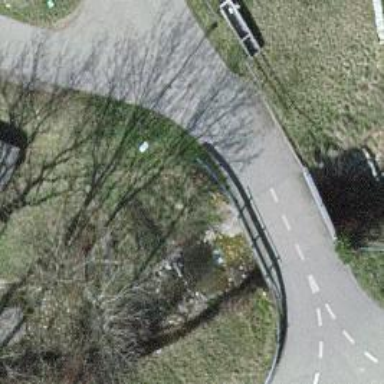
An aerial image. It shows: Residential road with bridge.